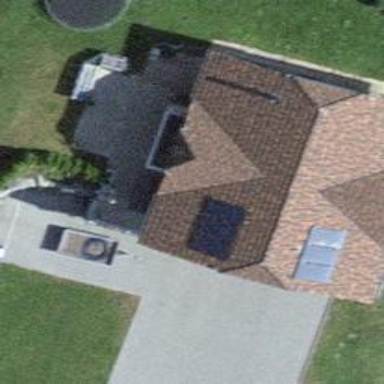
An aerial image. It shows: Solar power generator with photovoltaic panels.